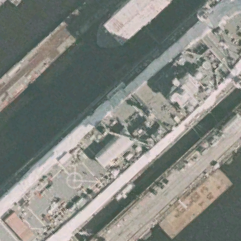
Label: combat